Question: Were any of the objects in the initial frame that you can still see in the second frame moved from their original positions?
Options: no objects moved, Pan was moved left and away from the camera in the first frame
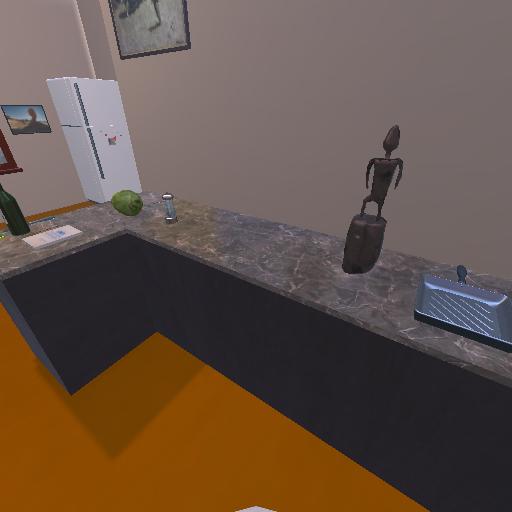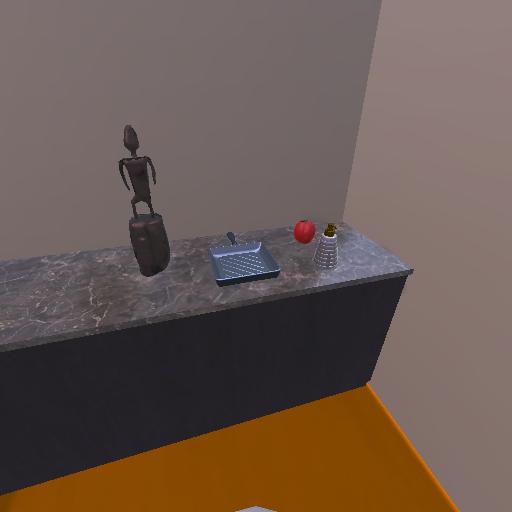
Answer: no objects moved